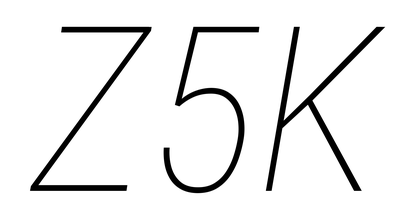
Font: Roboto-Italic_Condensed_Thin_Italic